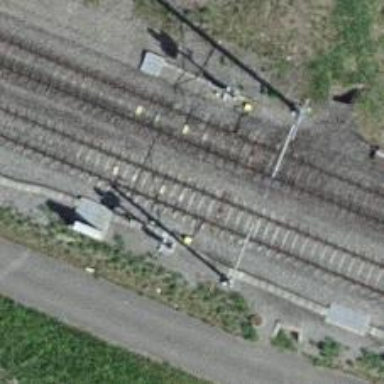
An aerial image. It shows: Railway signal.